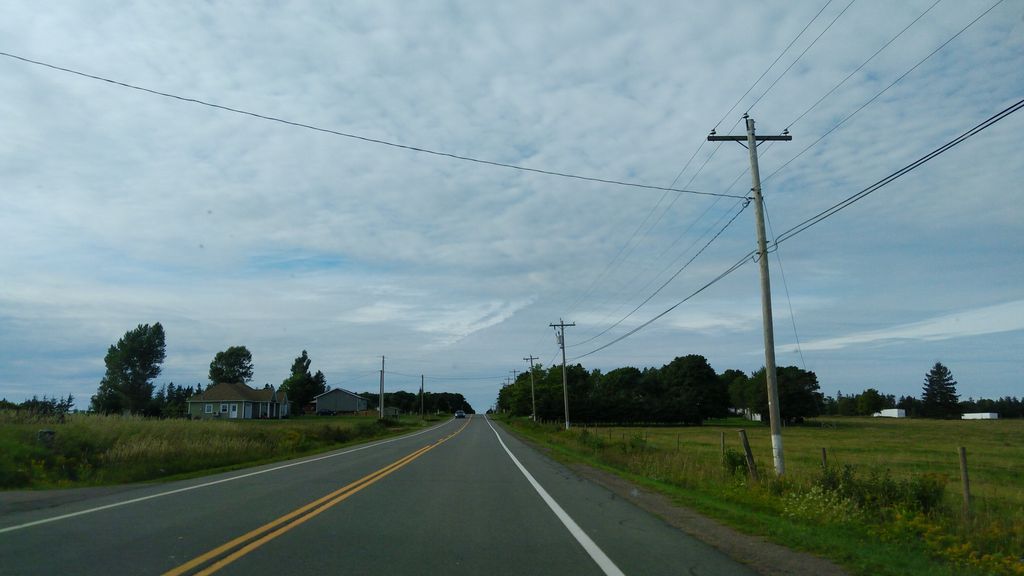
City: charlottetown